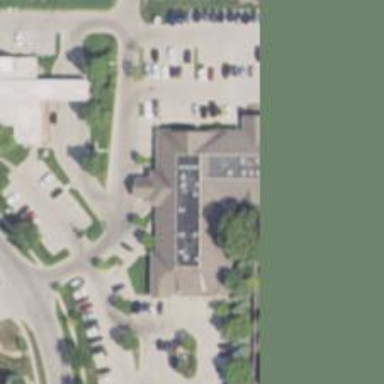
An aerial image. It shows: Healthcare clinic.